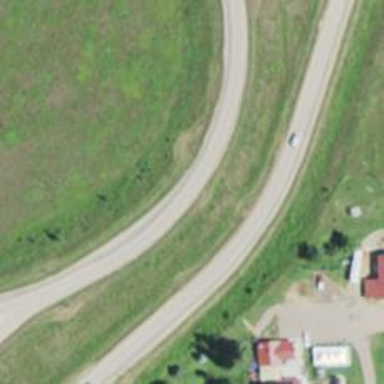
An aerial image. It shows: Trunk link highway.